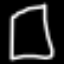
Label: square